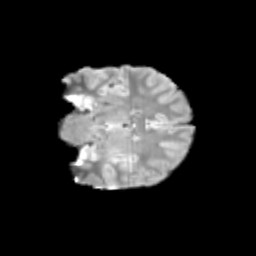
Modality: T2w
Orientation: coronal
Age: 11
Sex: male
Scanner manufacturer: siemens
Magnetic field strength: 3 T
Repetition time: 3.8 s
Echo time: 0.07 s